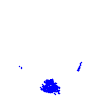
Particle: electron